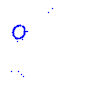
Particle: proton